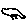
Label: bird